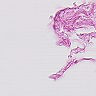
Metastatic tissue present: no